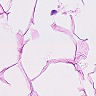
Metastatic tissue present: no